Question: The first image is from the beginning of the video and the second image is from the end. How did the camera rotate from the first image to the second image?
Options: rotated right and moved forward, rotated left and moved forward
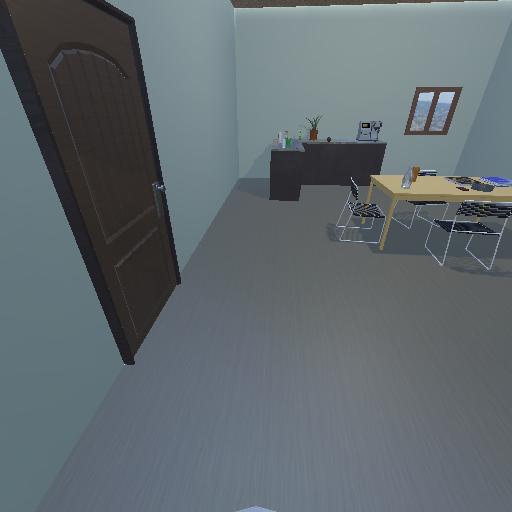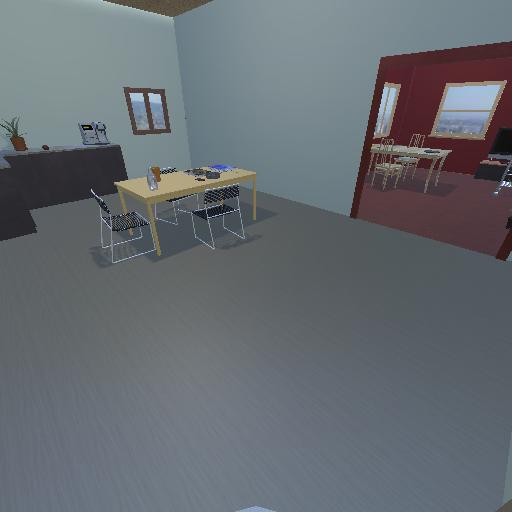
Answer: rotated right and moved forward